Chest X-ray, PA view. Patient: 42 years old, sex F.
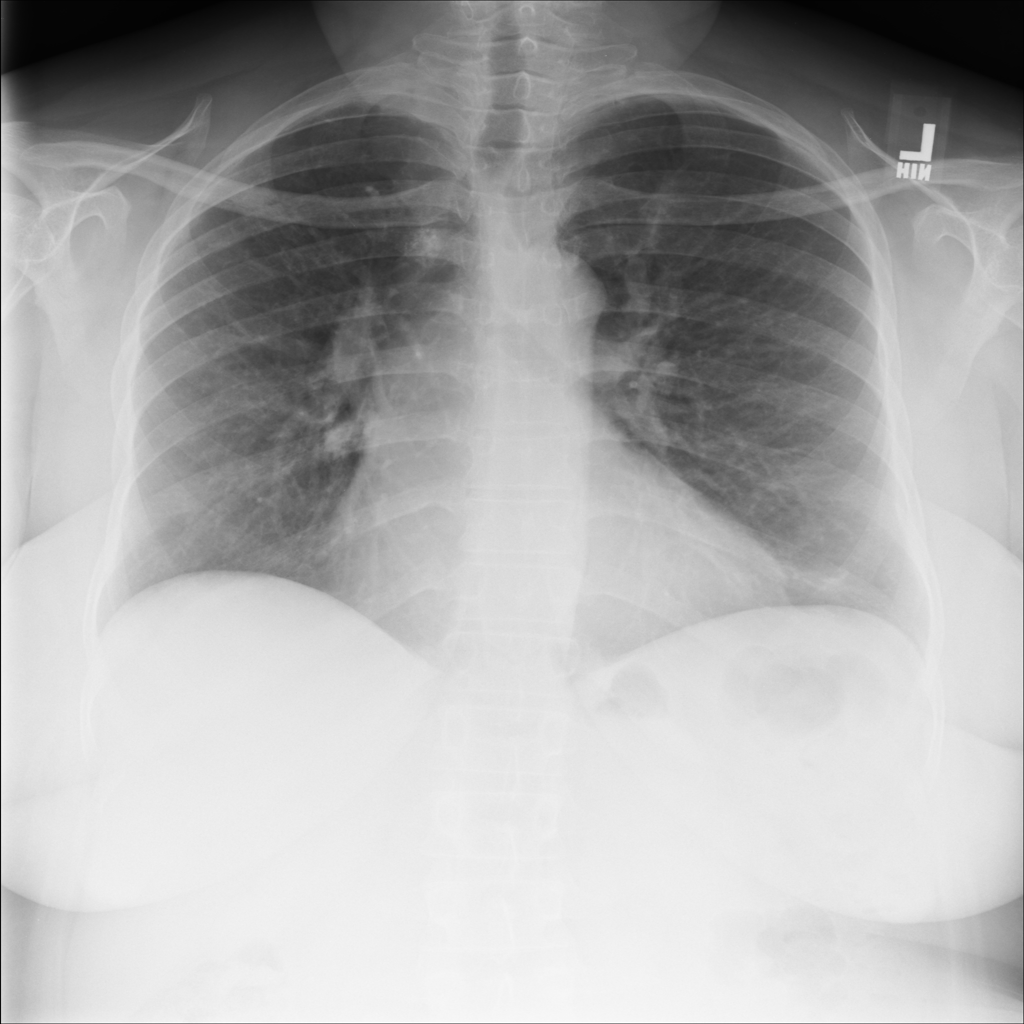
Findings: No Finding